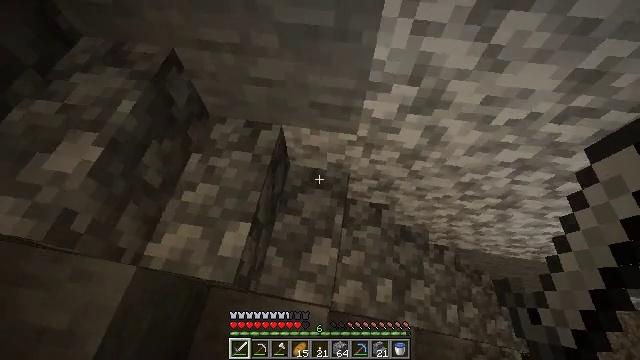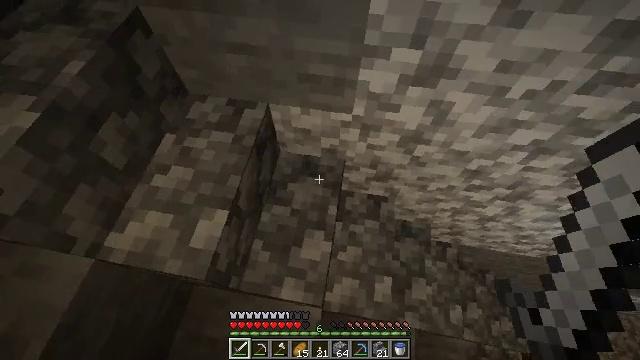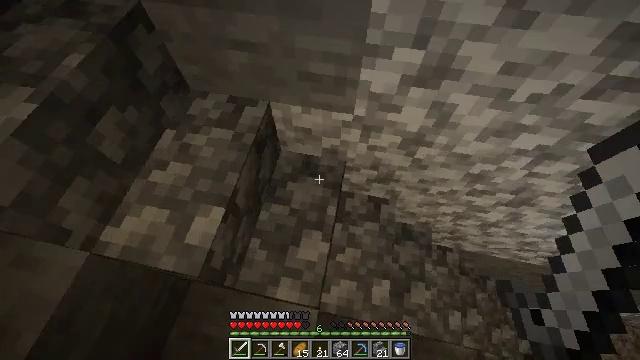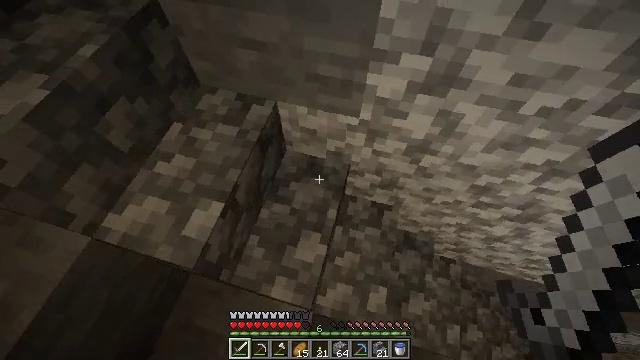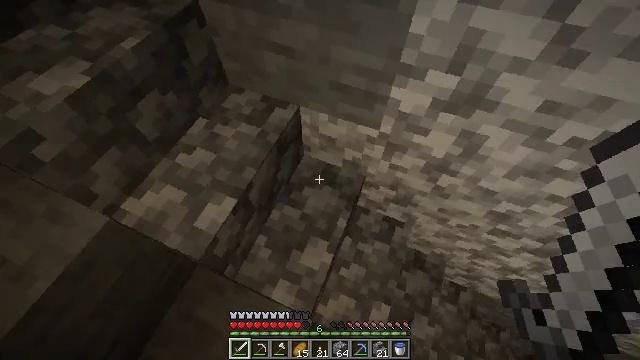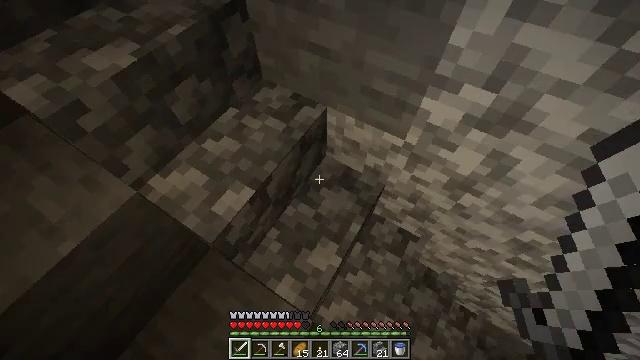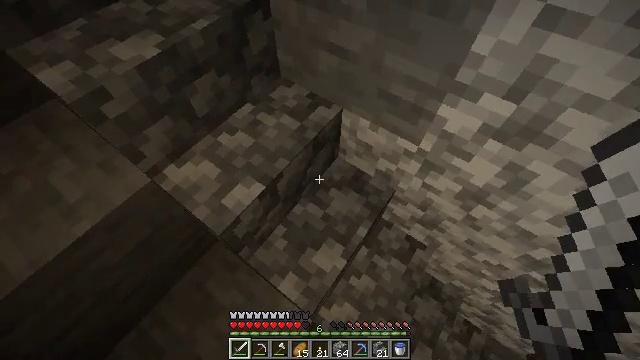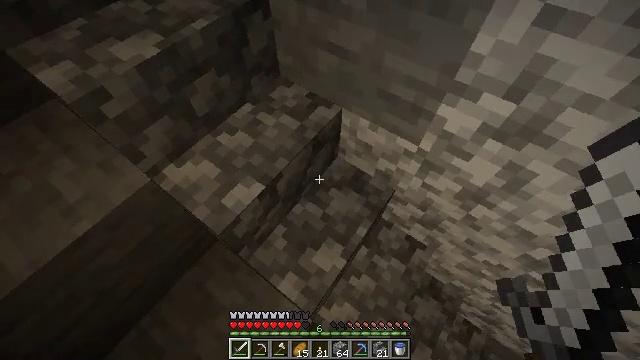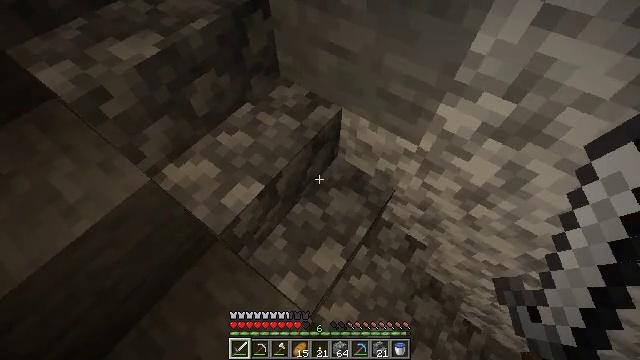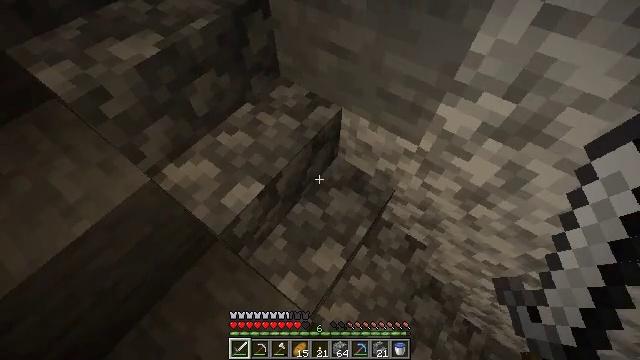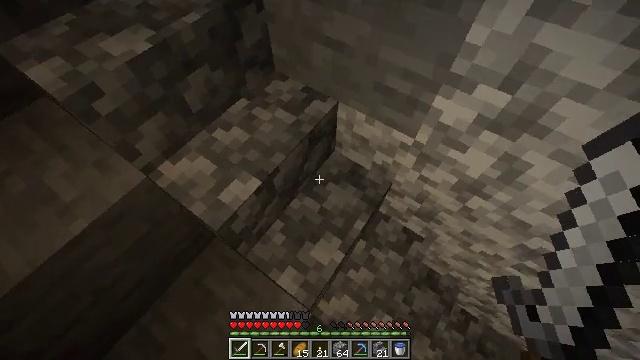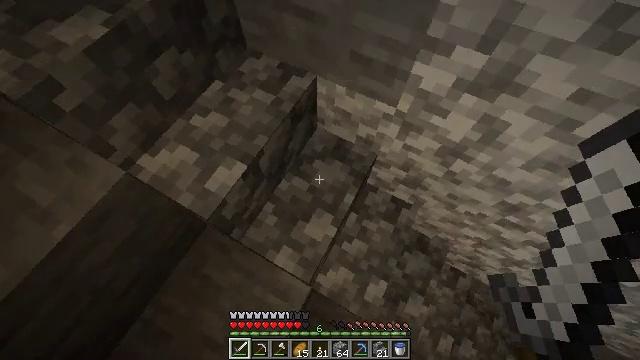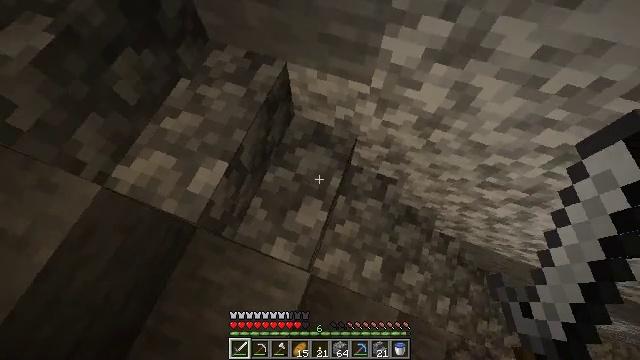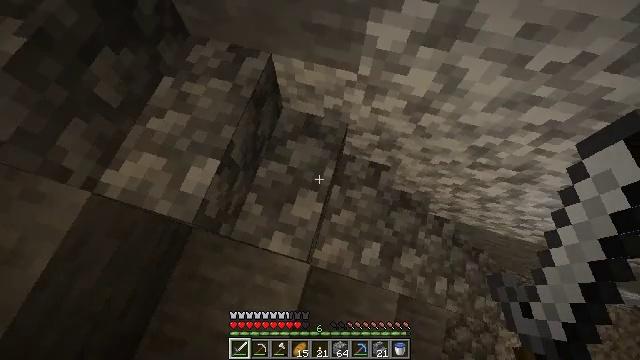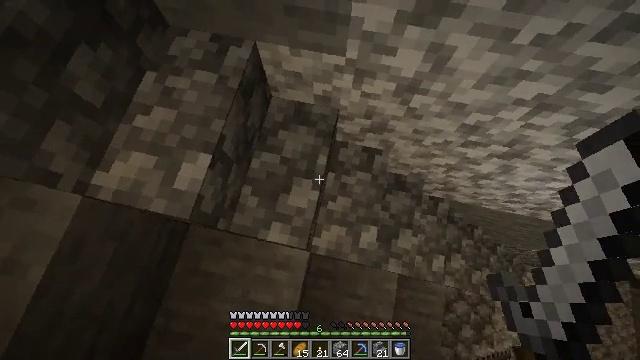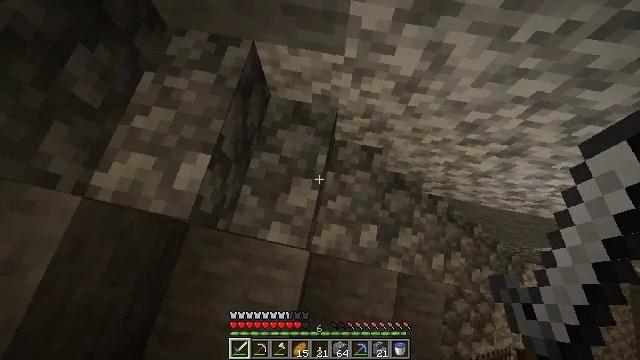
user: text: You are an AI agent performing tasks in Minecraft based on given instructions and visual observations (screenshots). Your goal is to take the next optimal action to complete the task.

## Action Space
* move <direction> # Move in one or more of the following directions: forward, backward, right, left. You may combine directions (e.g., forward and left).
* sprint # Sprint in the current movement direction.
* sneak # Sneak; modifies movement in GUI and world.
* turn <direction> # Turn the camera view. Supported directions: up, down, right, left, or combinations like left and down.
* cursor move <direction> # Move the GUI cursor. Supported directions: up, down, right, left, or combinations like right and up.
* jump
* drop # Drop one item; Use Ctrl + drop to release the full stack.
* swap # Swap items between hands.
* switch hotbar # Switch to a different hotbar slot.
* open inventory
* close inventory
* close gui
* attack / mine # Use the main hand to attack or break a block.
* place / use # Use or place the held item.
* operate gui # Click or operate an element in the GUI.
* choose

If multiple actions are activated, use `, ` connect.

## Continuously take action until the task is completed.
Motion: motion action
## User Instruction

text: Break the stone block.
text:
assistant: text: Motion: no_op
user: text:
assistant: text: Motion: turn left
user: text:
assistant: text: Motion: turn left
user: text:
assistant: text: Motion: turn left and up
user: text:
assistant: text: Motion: turn left
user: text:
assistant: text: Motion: turn left
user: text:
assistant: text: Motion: no_op
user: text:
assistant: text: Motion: no_op
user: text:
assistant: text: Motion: no_op
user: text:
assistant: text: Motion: turn right and down
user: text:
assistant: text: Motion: turn right and down
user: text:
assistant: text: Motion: turn right and down
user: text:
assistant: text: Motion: turn right and down
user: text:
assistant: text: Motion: turn right and down
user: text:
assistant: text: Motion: no_op
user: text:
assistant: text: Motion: turn right
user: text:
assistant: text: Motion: turn right and down
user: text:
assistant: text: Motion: turn right
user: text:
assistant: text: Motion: no_op
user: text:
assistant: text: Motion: turn right
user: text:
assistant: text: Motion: no_op
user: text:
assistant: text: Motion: no_op
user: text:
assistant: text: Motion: no_op
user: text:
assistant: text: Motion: no_op
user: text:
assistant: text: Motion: no_op
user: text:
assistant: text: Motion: no_op
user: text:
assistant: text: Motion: no_op
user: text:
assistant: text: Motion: no_op
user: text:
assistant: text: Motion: no_op
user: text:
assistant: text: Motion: no_op